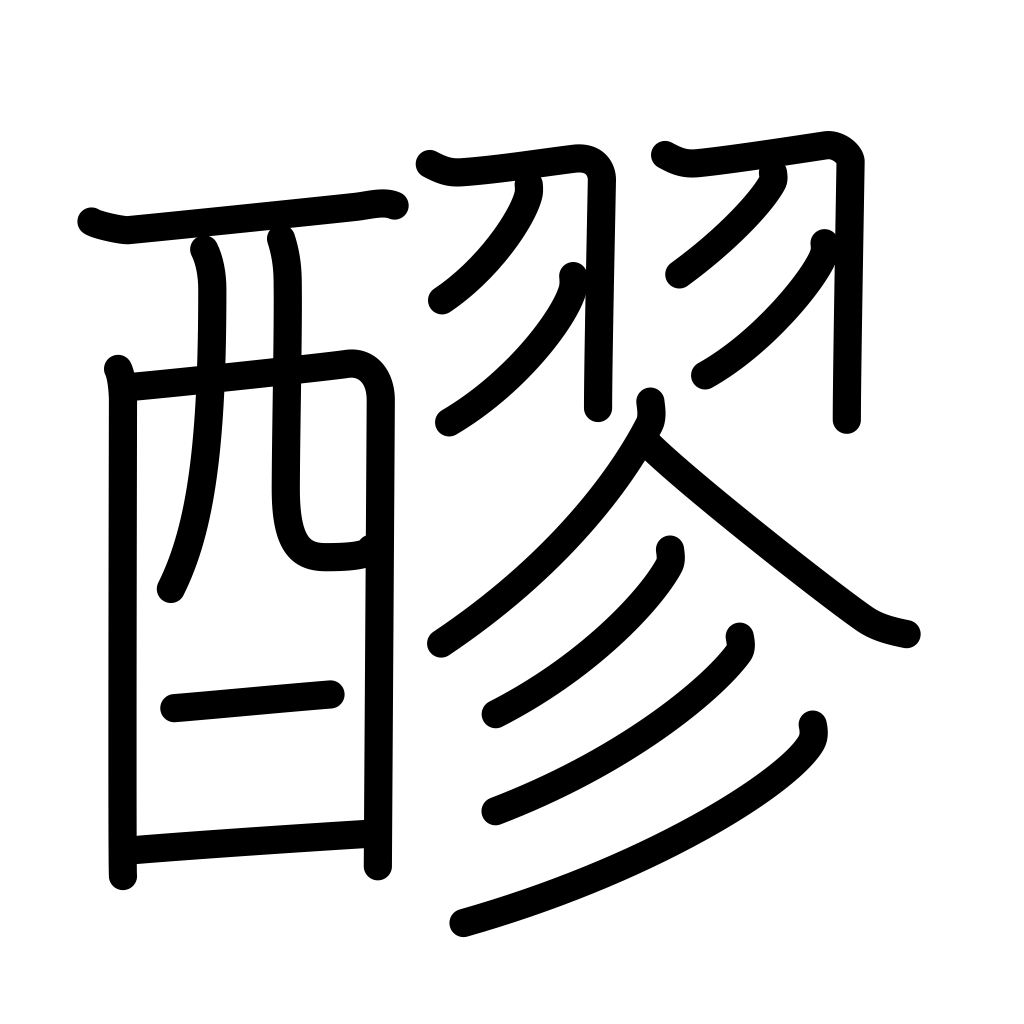
Meaning: unrefined sake or shoyu